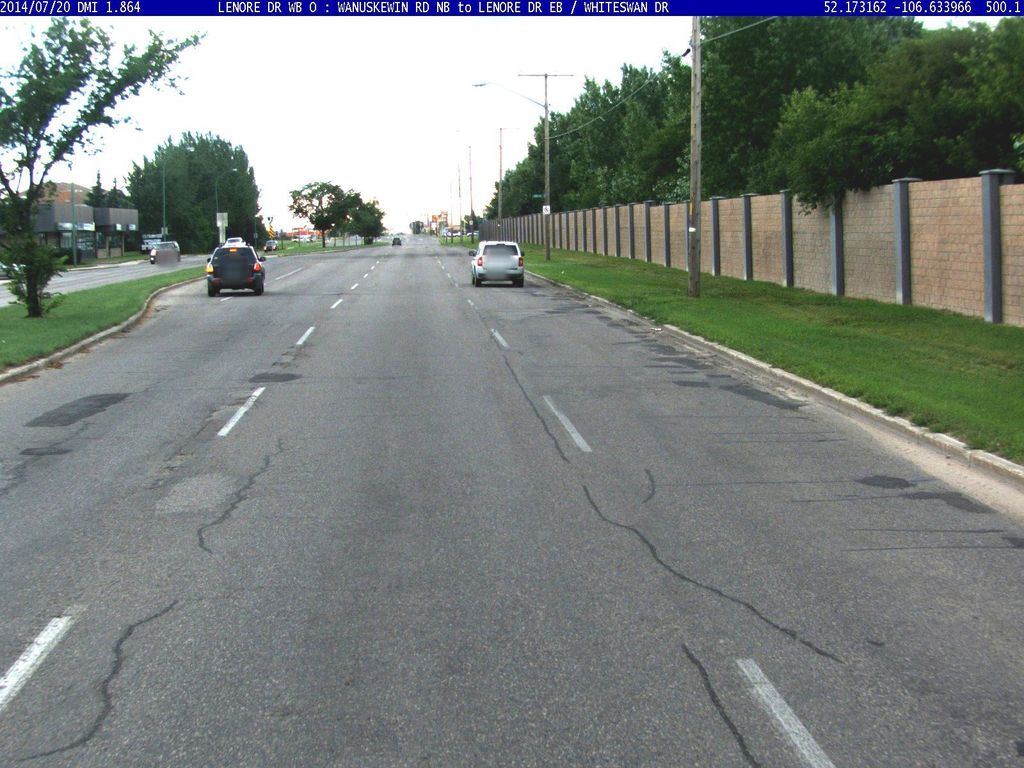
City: saskatoon